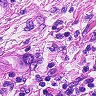
Metastatic tissue present: yes